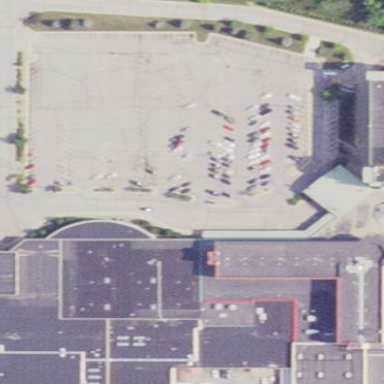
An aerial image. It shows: Building designated as casino.